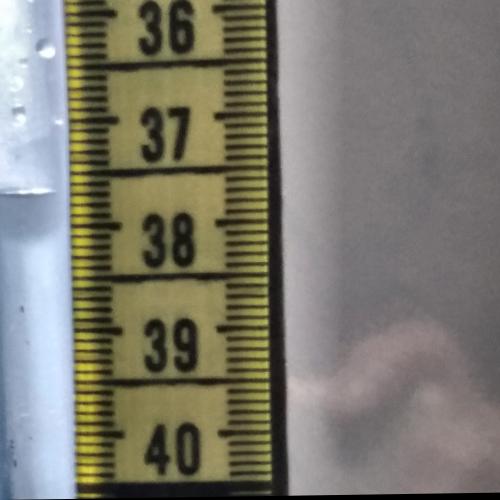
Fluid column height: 37.7 cm